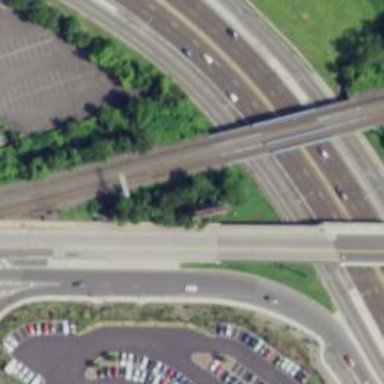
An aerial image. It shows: Bridge over light rail railway.